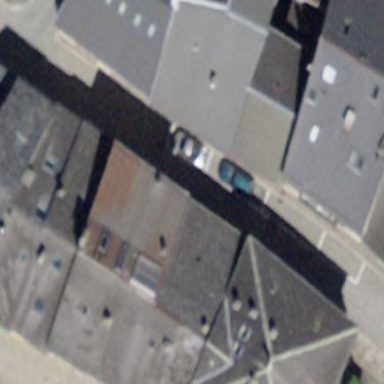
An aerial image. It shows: Terrace building.